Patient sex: M
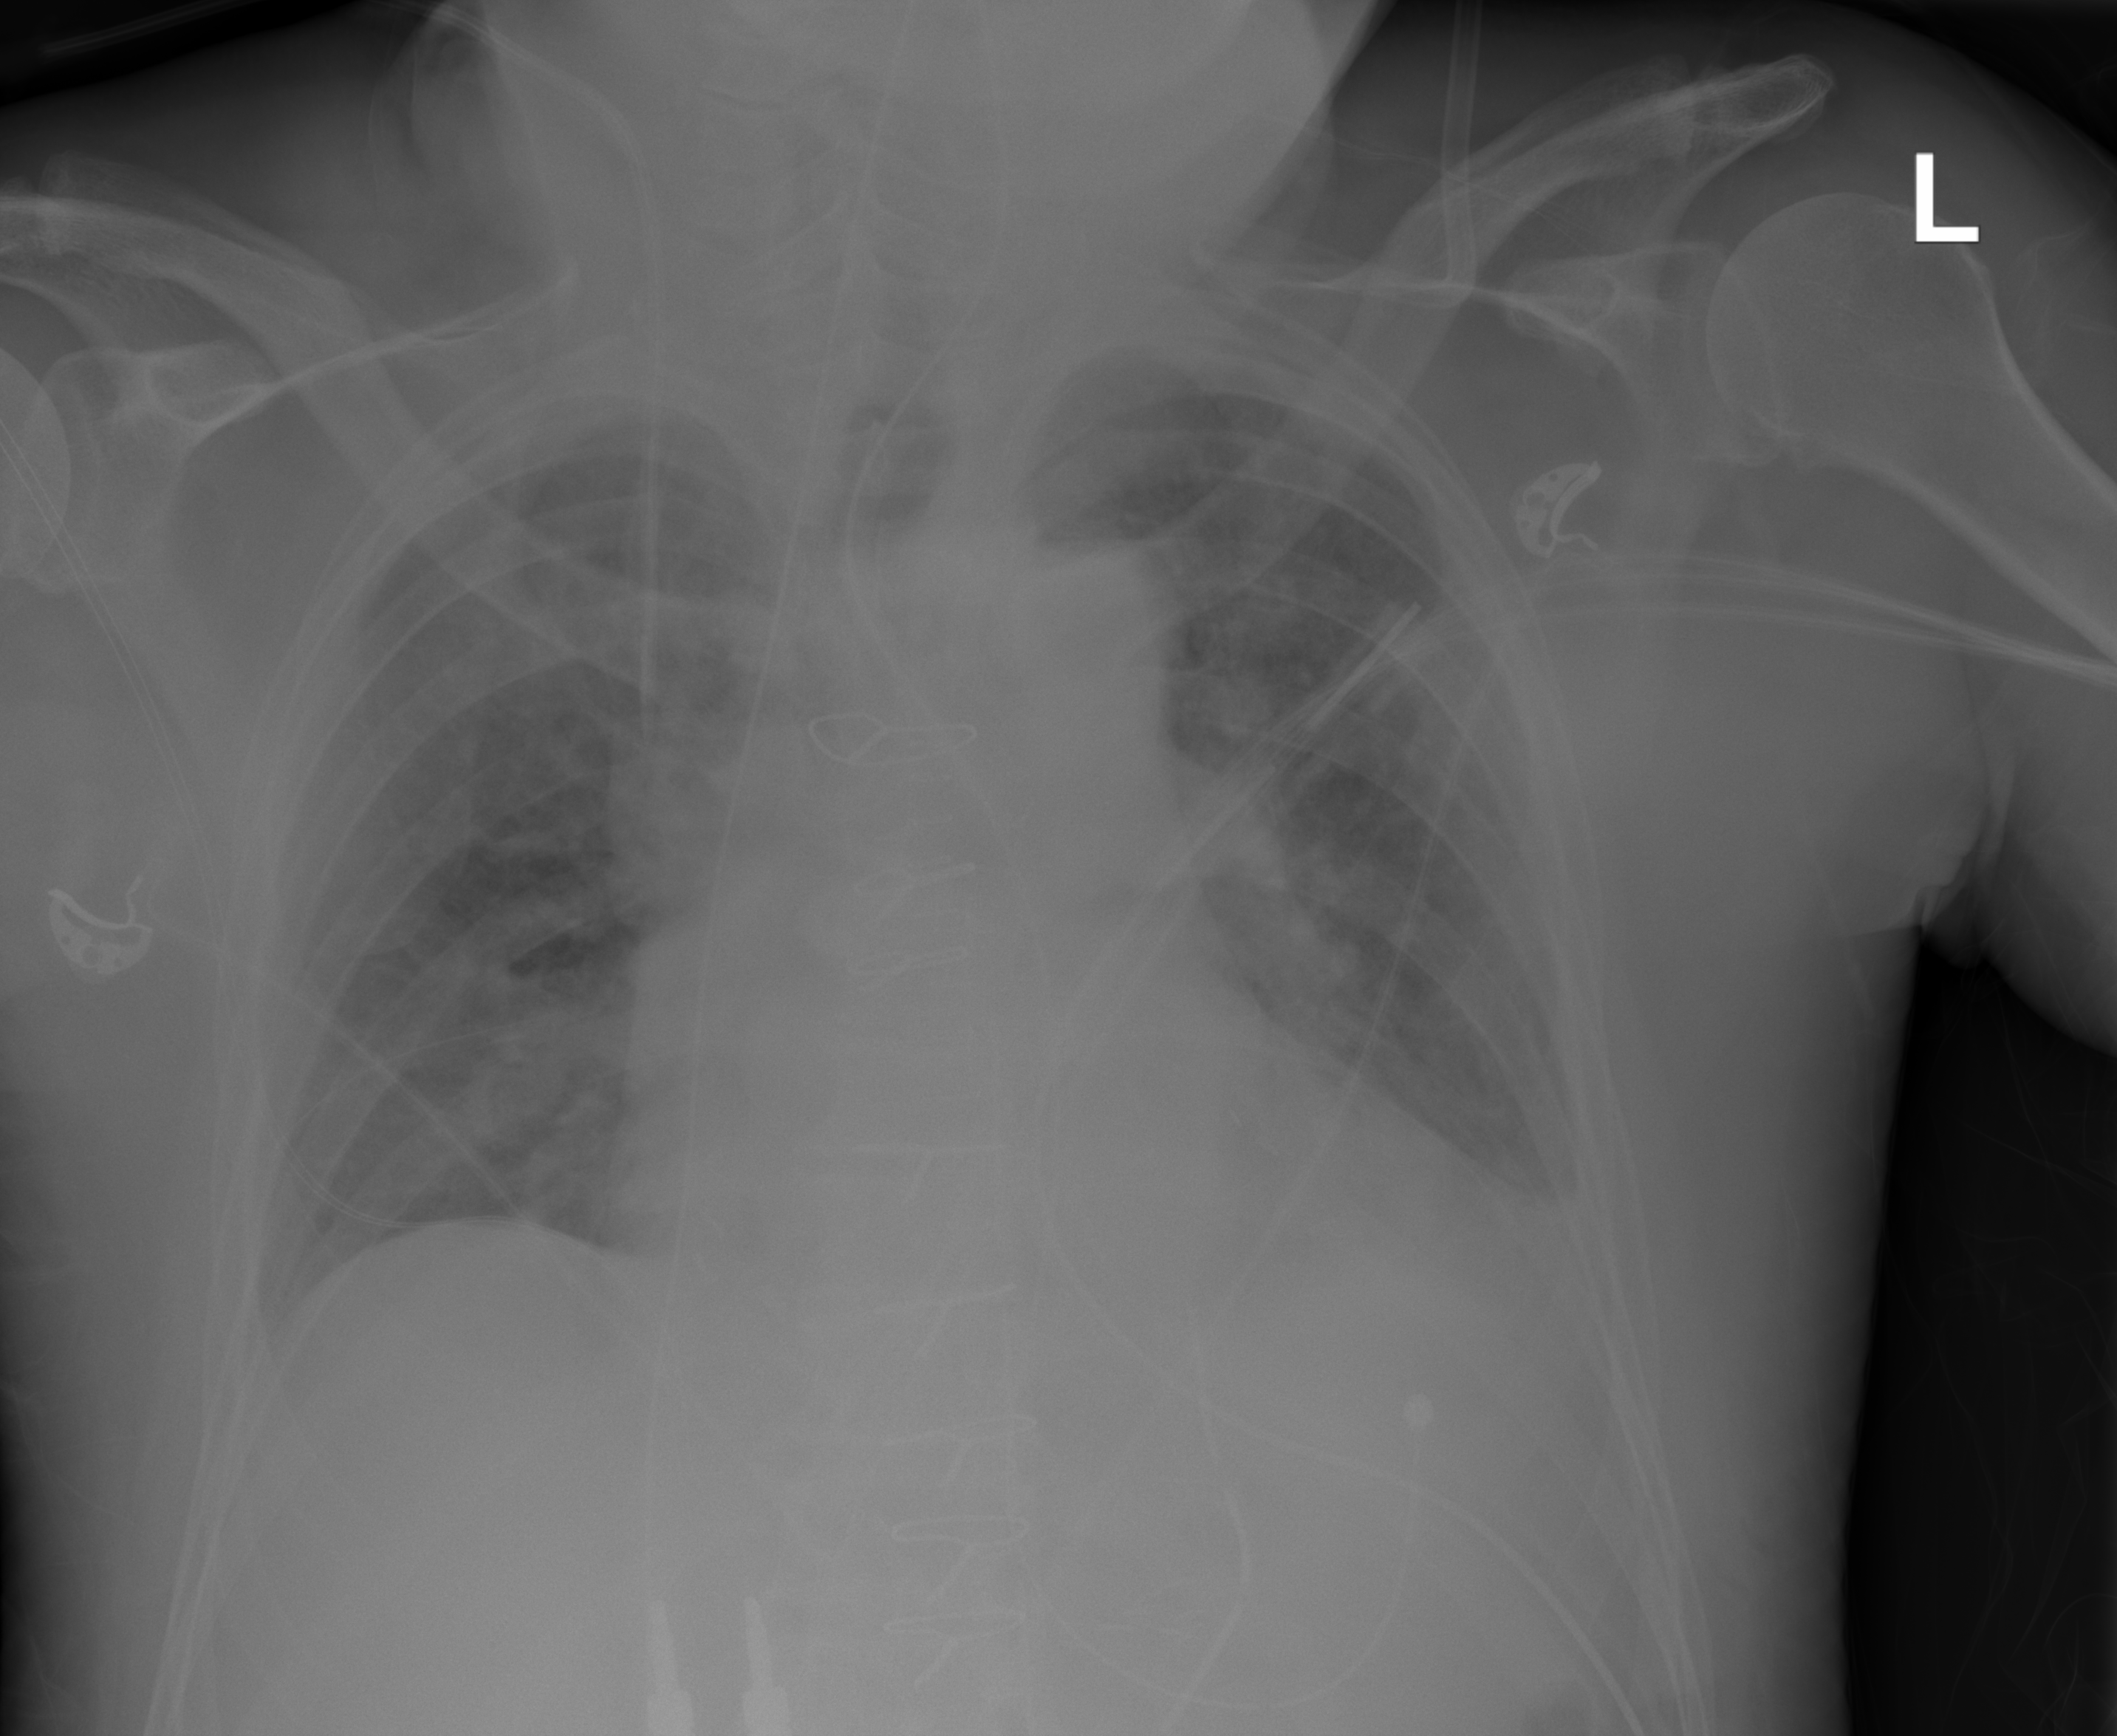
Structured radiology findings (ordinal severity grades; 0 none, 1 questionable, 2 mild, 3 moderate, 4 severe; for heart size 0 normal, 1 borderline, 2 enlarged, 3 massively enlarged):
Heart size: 2
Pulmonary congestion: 2
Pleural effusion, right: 0
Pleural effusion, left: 2
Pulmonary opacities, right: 0
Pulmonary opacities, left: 0
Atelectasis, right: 0
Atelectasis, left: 2